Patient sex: M
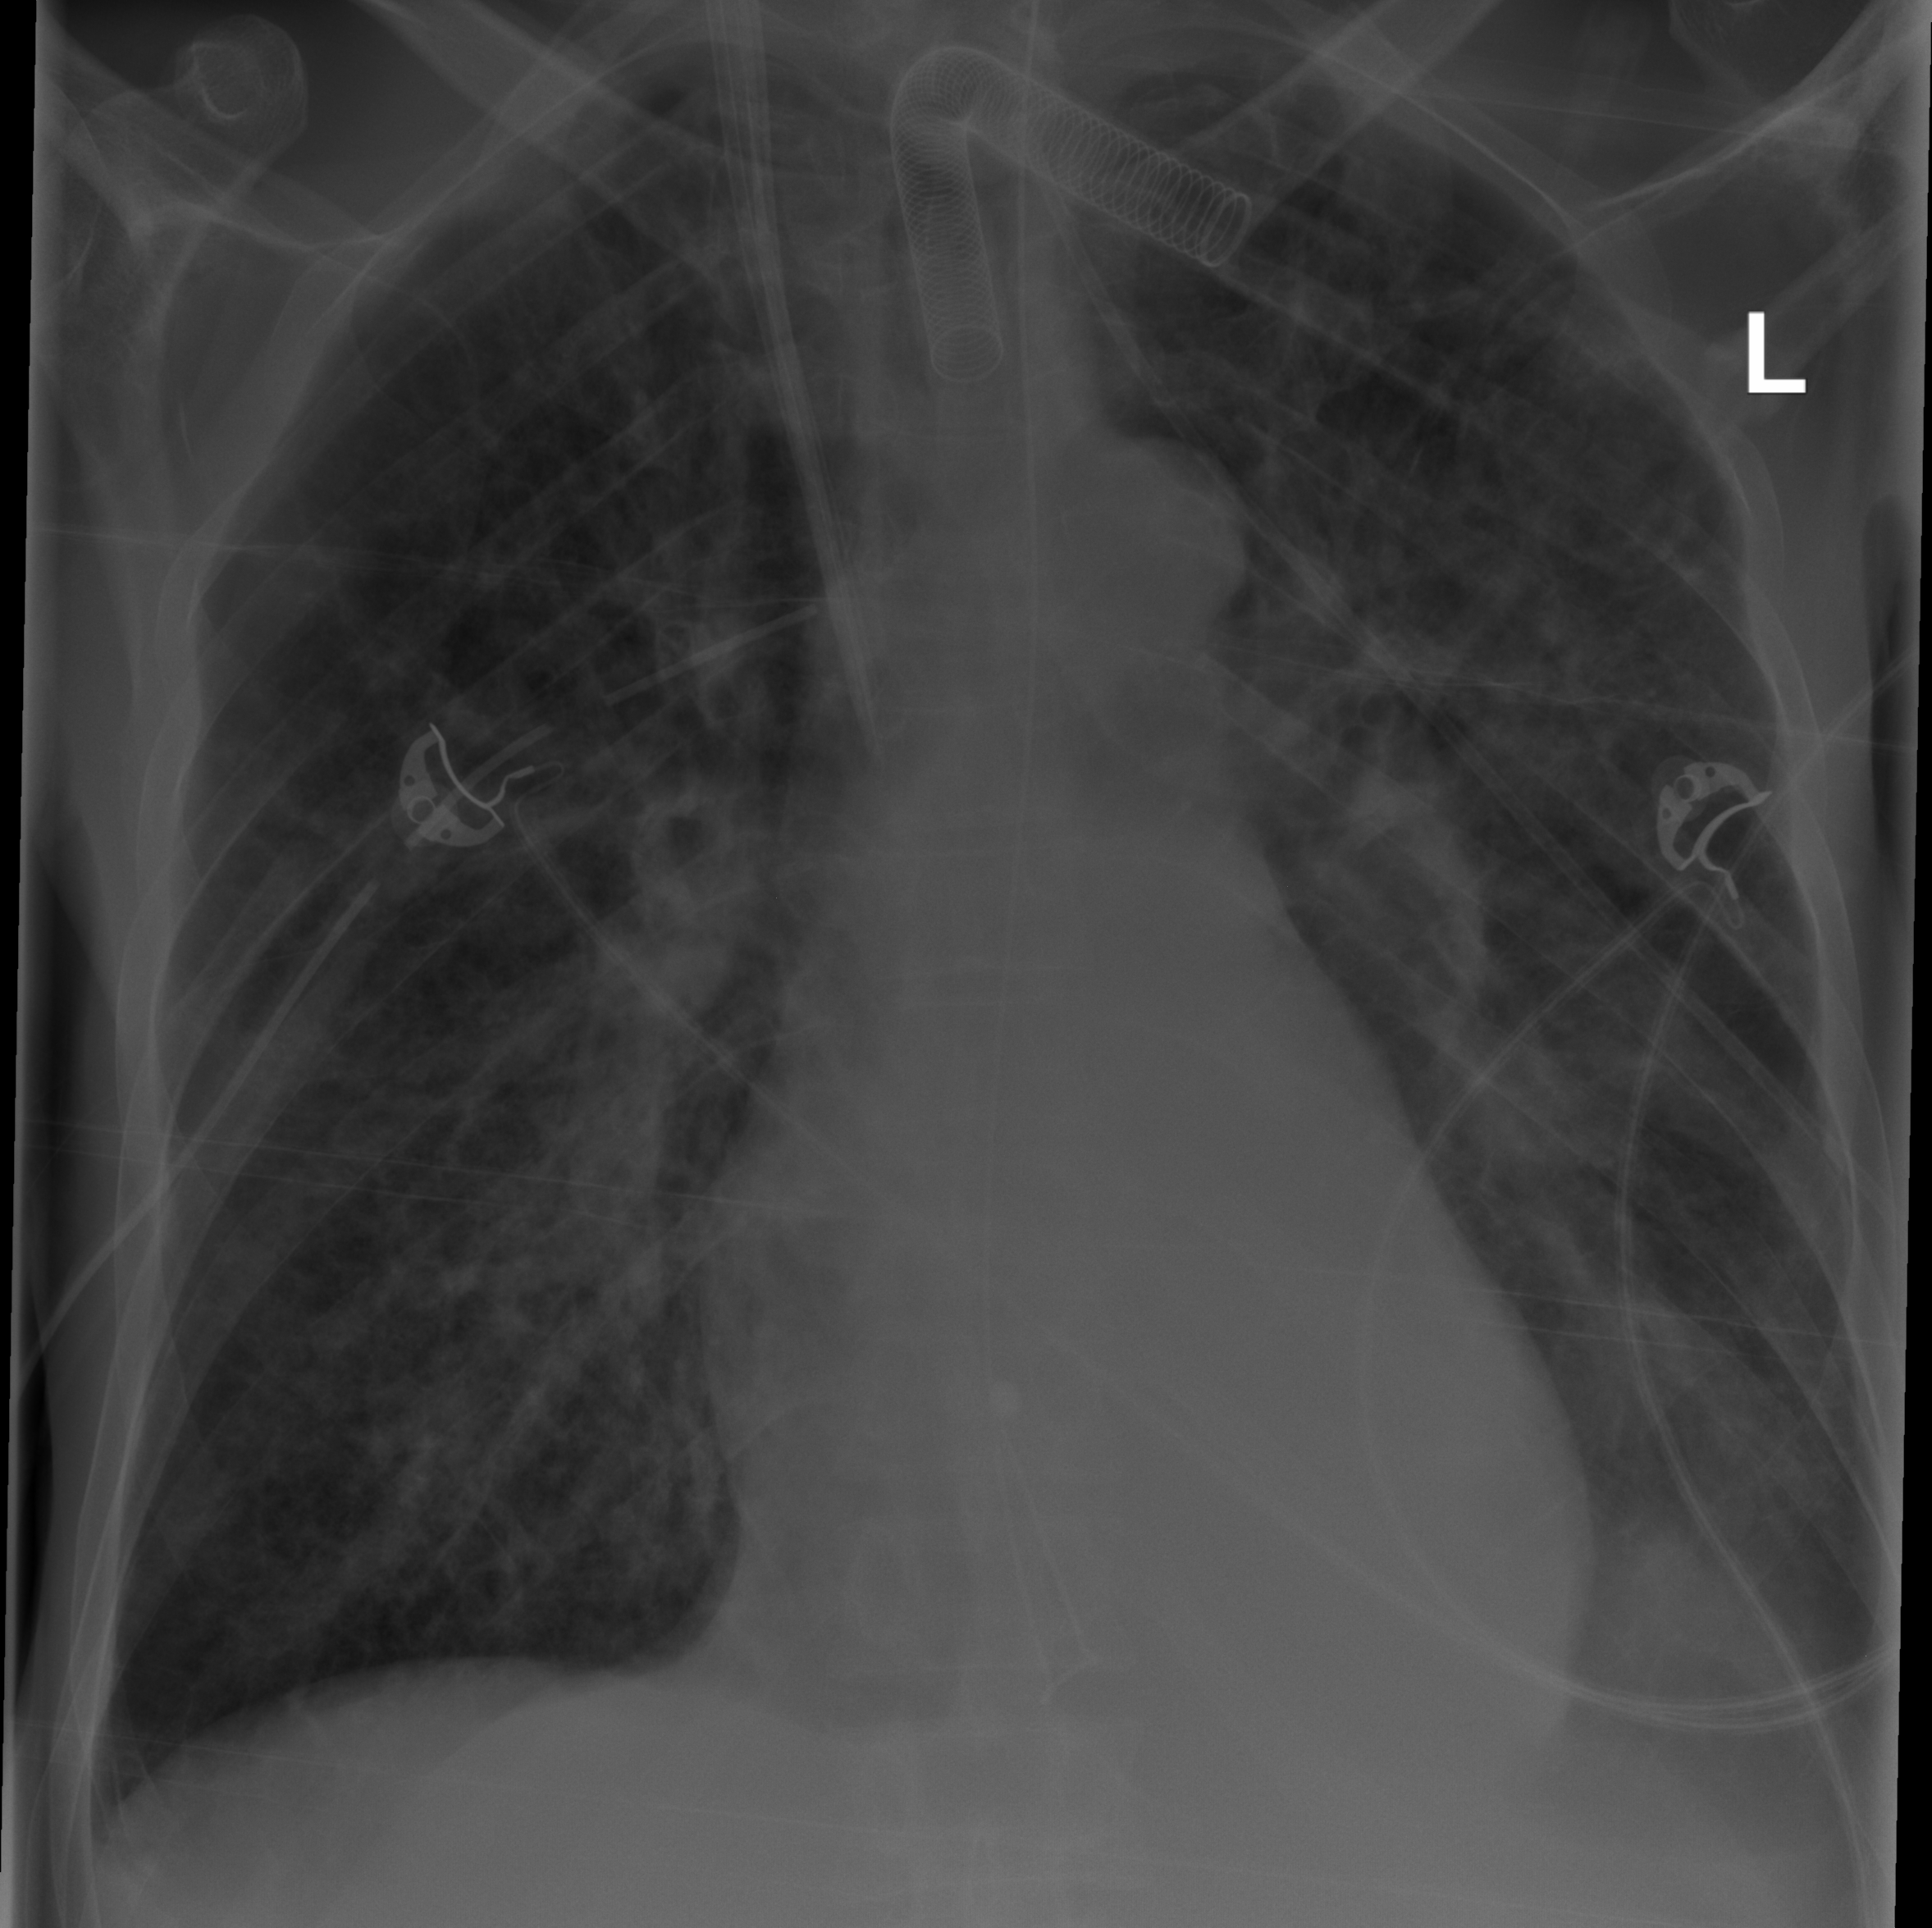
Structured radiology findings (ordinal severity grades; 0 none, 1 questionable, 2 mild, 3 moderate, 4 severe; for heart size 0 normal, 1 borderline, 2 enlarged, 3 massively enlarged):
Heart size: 0
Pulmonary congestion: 0
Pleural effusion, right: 0
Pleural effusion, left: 2
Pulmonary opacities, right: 2
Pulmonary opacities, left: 0
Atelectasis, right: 0
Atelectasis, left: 0